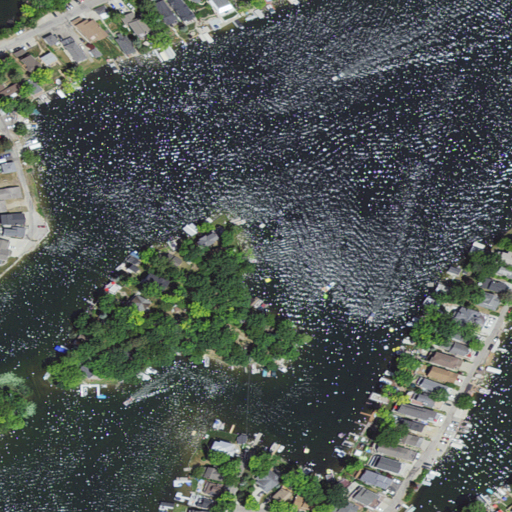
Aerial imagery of island in Michigan named Victoria Island containing open water, medium intensity development, low intensity development, open development, deciduous forest, high intensity development, herbaceous wetlands, woody wetlands, and barren land